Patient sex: M
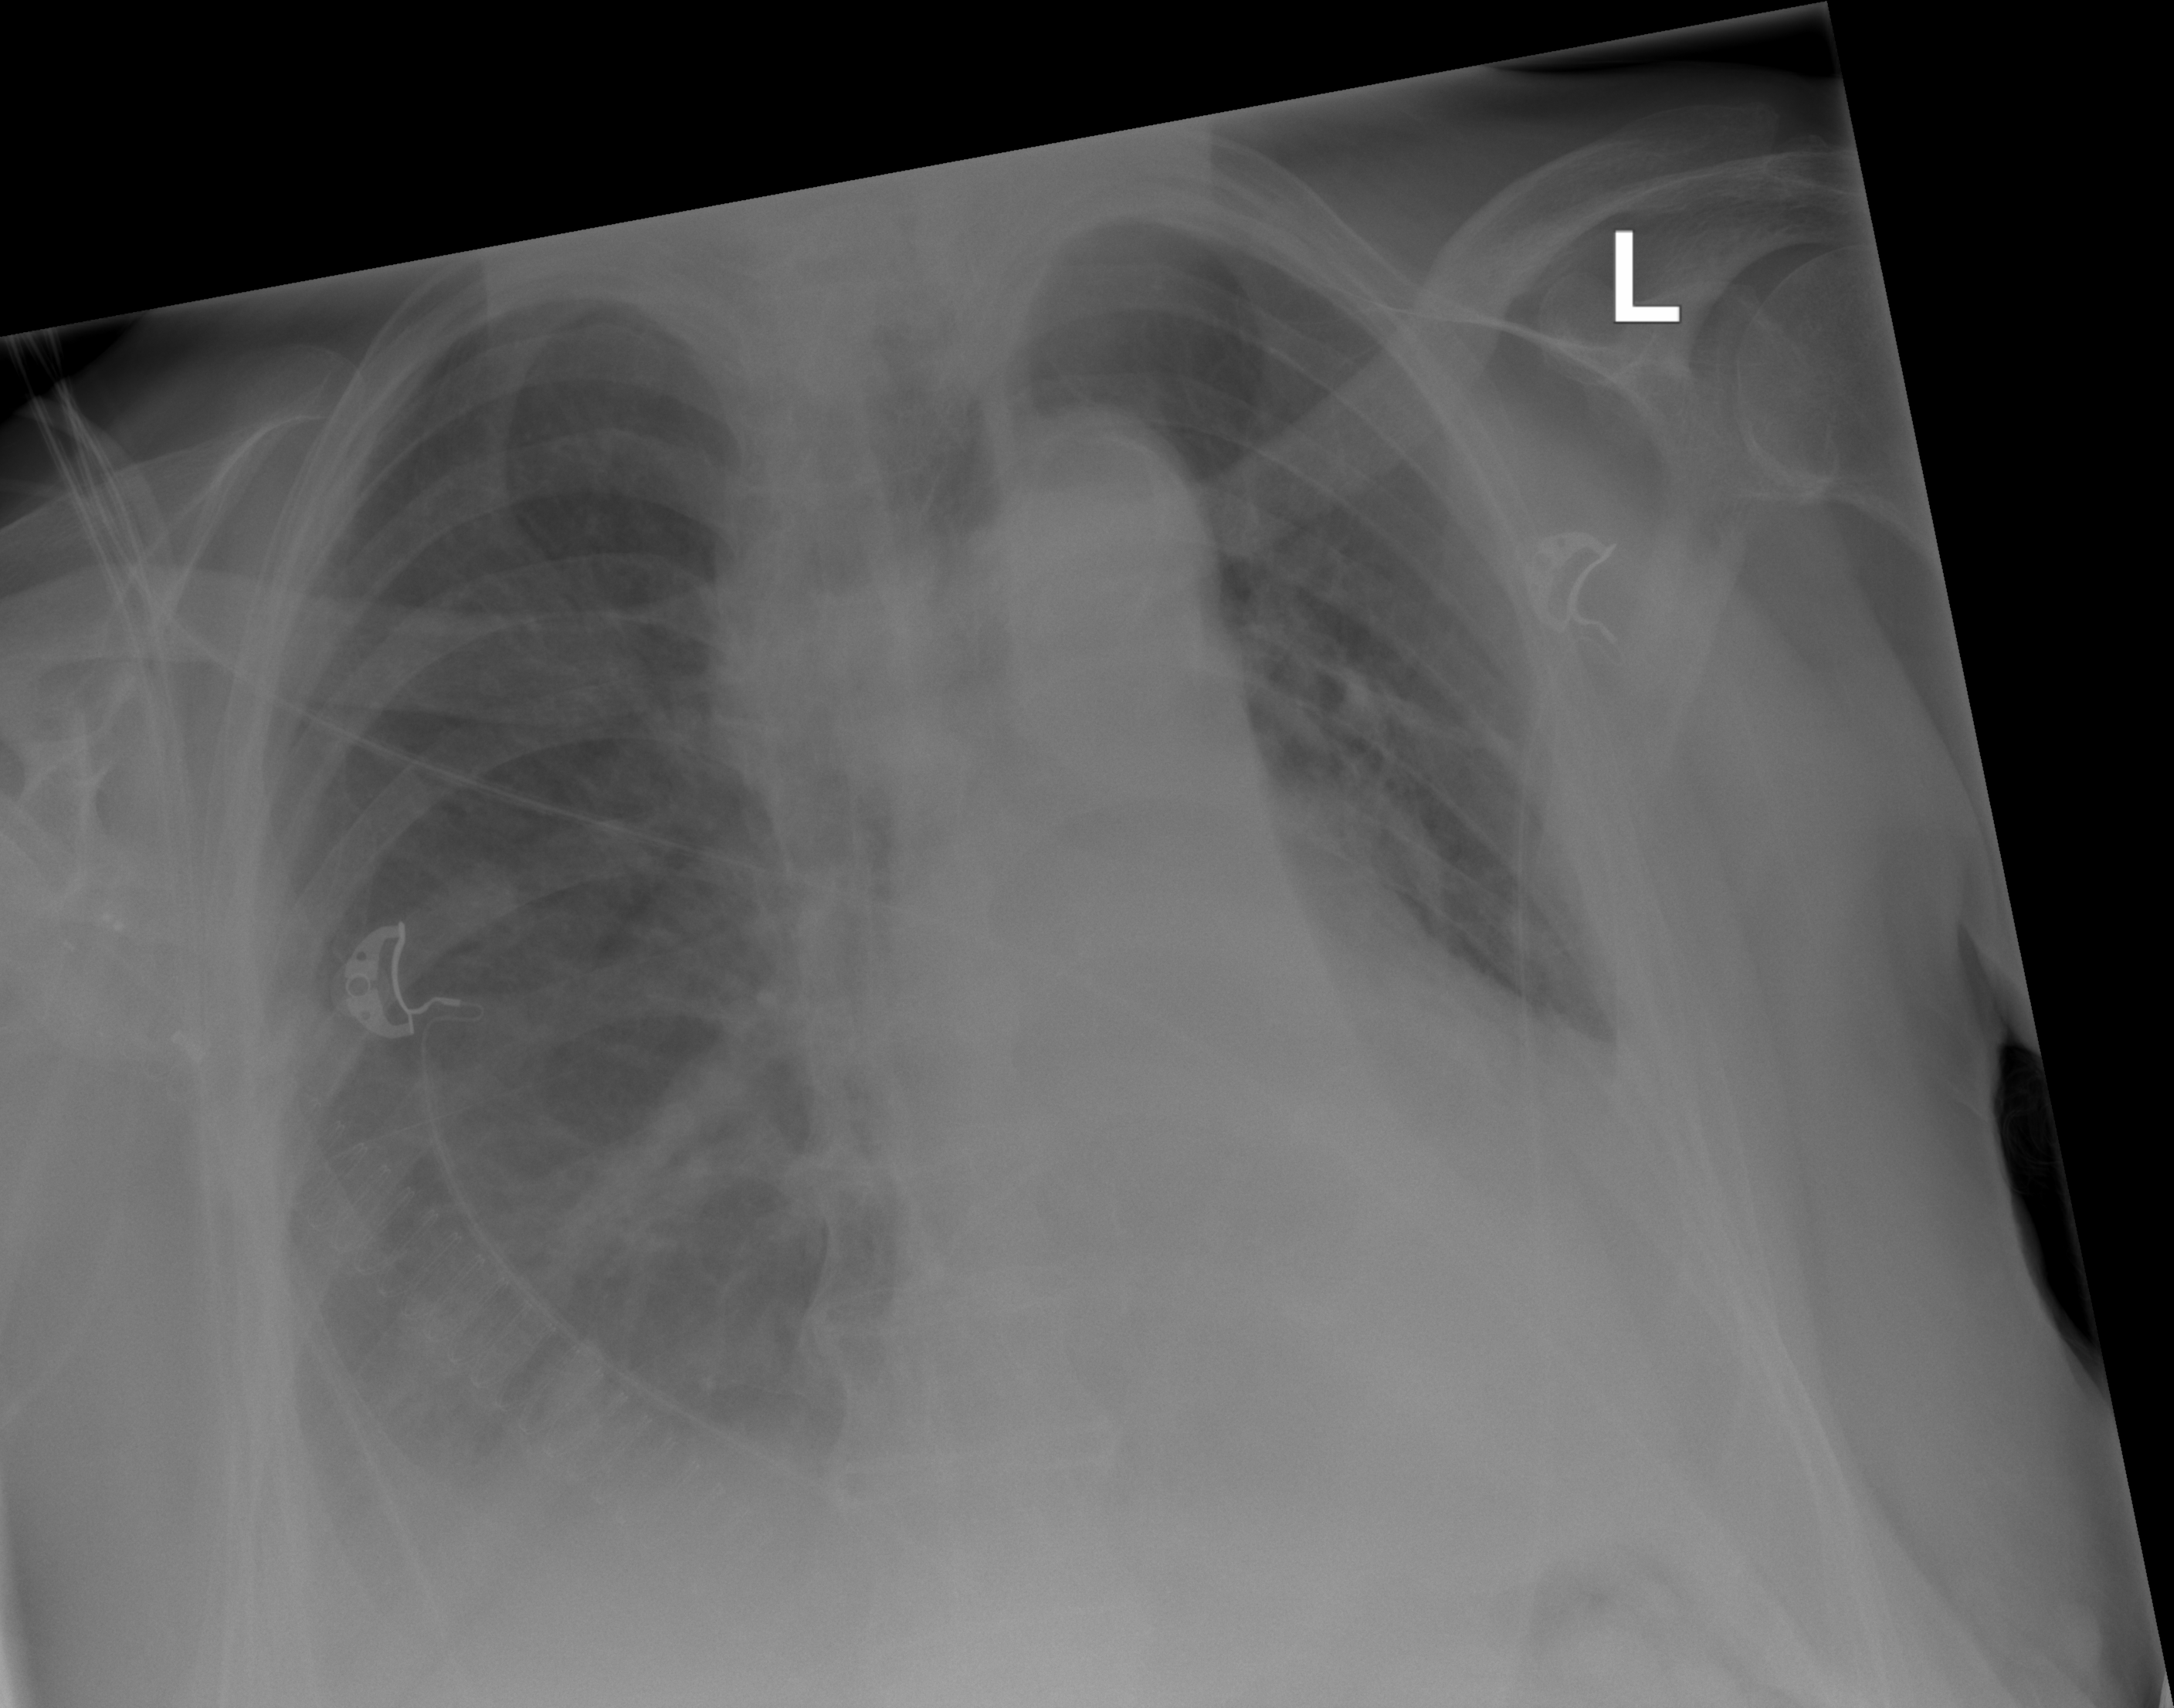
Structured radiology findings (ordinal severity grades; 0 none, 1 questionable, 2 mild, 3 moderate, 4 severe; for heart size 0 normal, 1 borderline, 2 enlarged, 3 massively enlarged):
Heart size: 1
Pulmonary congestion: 2
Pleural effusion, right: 3
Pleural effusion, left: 2
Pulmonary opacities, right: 2
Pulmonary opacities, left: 1
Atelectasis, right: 2
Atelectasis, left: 2